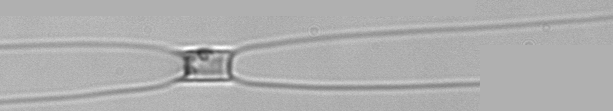
Label: Chaetoceros_similis